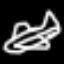
Label: airplane